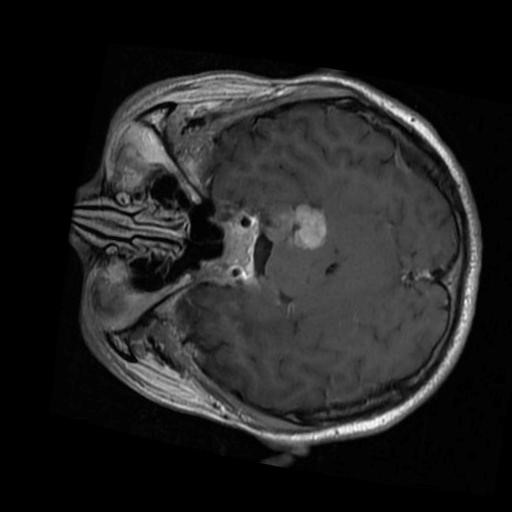
Label: brain_menin